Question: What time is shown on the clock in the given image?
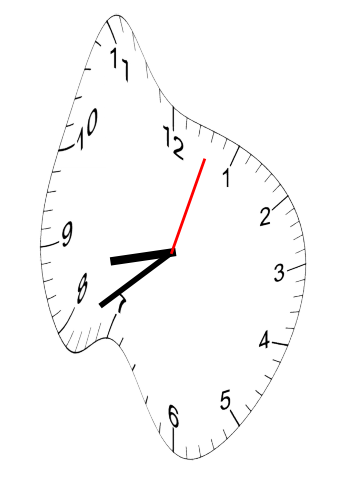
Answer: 08:39:03